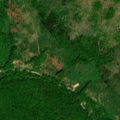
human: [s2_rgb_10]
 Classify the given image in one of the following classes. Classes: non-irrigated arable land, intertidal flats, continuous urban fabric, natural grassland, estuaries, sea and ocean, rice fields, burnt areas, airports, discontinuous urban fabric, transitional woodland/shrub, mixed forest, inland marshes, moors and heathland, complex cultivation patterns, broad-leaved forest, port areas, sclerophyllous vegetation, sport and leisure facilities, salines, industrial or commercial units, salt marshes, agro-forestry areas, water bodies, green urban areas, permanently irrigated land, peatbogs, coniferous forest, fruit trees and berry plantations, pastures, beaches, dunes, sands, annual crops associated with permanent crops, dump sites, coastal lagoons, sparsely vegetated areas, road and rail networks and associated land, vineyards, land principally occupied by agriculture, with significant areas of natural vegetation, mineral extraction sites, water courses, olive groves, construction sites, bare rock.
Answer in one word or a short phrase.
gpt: broad-leaved forest, transitional woodland/shrub